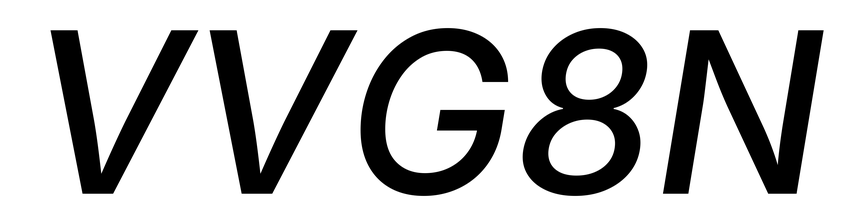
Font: Inter-Italic_Medium_Italic